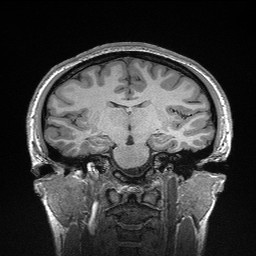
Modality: T1w
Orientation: sagittal
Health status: healthy
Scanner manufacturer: siemens
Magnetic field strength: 3 T
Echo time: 0.00298 s